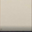
Piece: xx